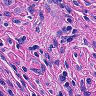
Metastatic tissue present: yes